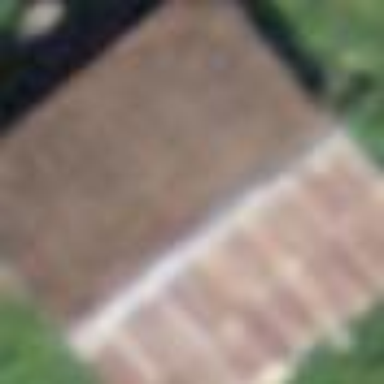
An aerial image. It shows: Barn.